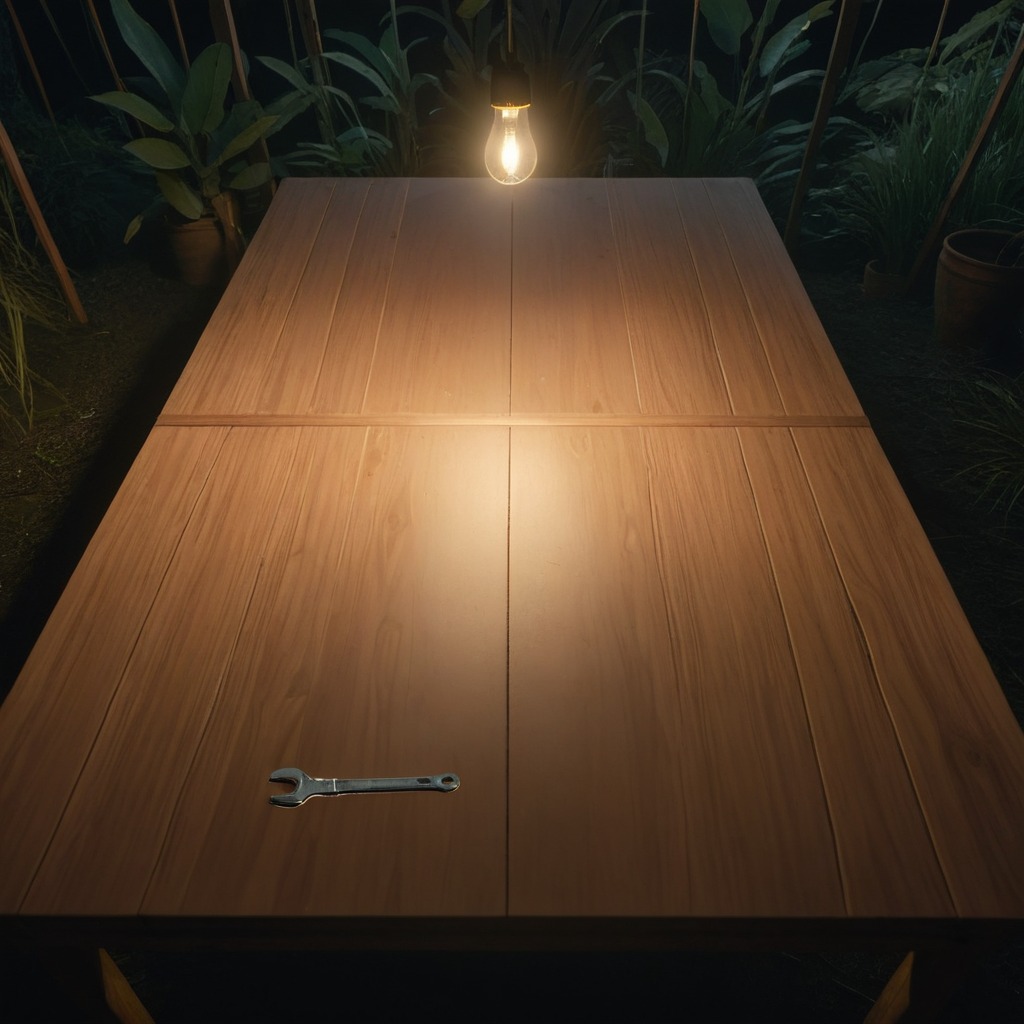
An wrench is lying on the wooden table inside a jungle field workshop tent at night.